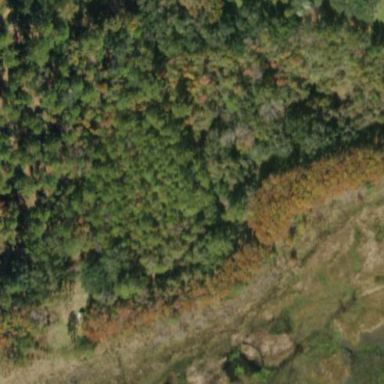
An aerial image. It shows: Mixed woodland area with various types of leaves.